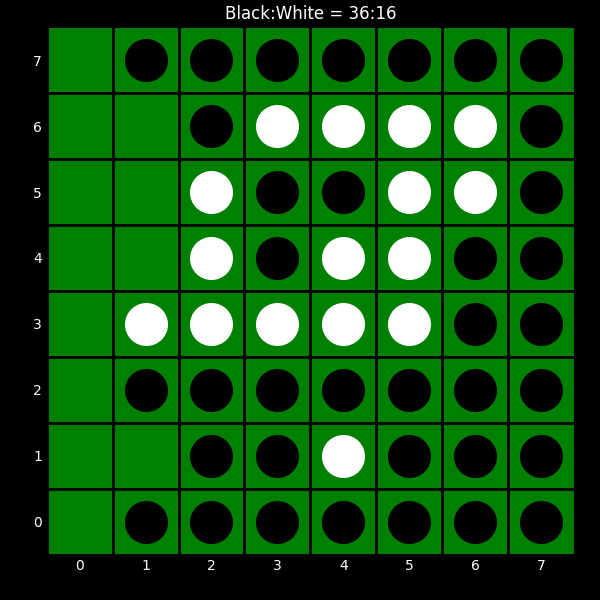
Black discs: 36
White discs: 16